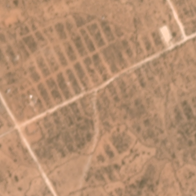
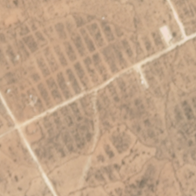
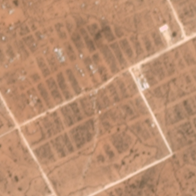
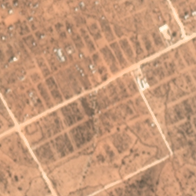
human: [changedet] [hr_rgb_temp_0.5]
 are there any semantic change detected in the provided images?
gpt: a new road beside the main road is built and some trees are removed .

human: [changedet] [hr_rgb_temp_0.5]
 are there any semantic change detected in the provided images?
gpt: an intersecting road with the straight main road appeared in the scene .

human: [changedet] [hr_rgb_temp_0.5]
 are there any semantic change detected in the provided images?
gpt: an intersecting road beside the main road is built and some vegetation is cleared .

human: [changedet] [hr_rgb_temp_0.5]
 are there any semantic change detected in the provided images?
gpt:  a new road appeared and some woods are removed .

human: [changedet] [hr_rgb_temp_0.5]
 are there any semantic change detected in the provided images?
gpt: trees are removed and a curved road appeared in the scene .